Aerial crown-view tile of a tropical tree (Barro Colorado Island, Panama), acquired 20241216:
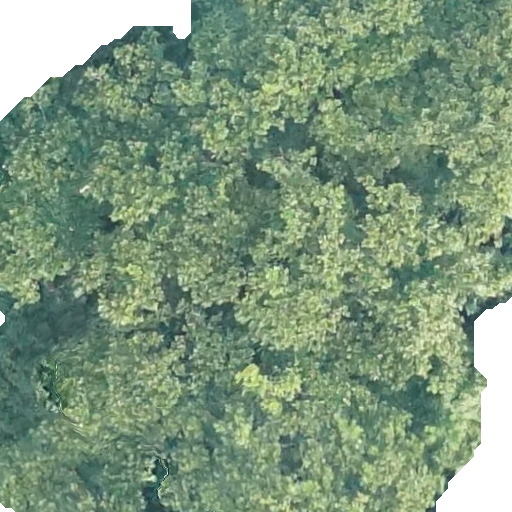
Species: Anacardium excelsum
GBIF accepted scientific name: Anacardium excelsum
Crown area: 422.644 m²